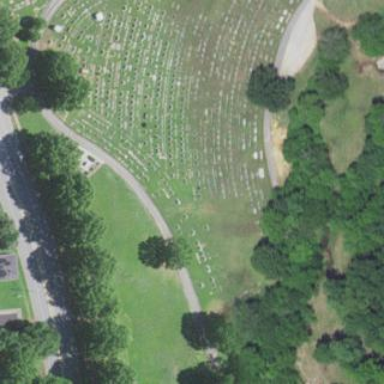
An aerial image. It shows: Cemetery.